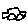
Label: car